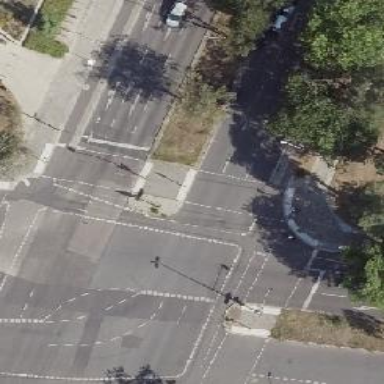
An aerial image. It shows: Secondary road with asphalt surface and cycle track on the right.